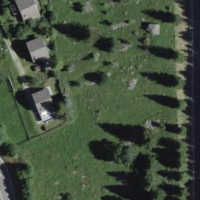
EUNIS habitat code: 24
Species observed at this site:
Impatiens parviflora